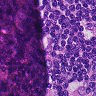
Metastatic tissue present: yes